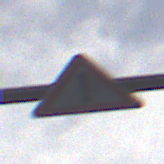
Verkehrszeichen: Gefahrenstelle
Umgebung: Outdoor, Urban
Tageszeit: MorningAfternoon
Wetter: PartlyCloudy
Licht: Natural
Jahreszeit: NotSpecified
Kontrast: LowContrast